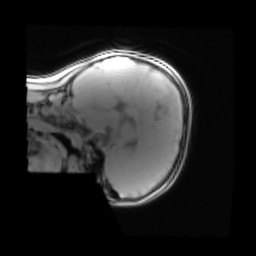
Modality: PDw
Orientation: sagittal
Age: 8
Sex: female
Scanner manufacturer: siemens
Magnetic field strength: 3 T
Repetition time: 0.25 s
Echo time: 0.00103 s